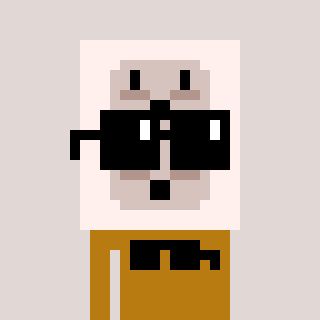
a pixel art character with square black sunglasses, a outlet-shaped head and a gold-colored body on a warm background